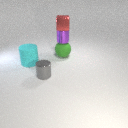
small gray metal cylinder to the right of large cyan rubber cylinder